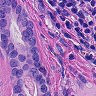
Metastatic tissue present: yes